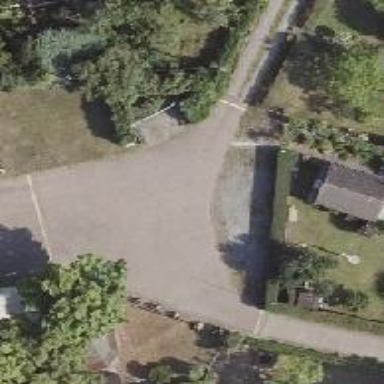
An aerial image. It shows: Footway.